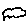
Label: cloud